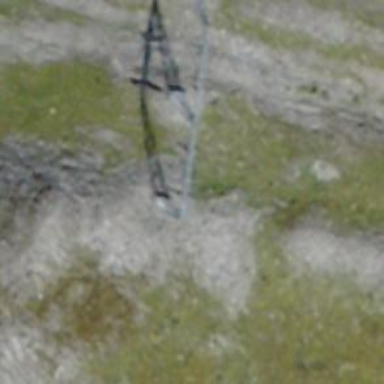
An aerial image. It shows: Pylon used for aerialway.